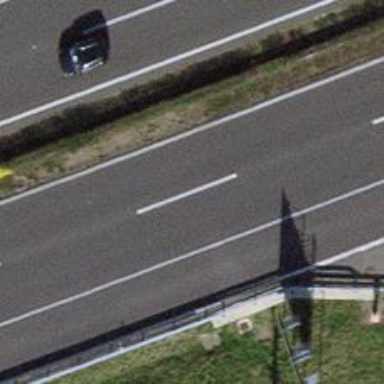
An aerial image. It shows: Motorway.